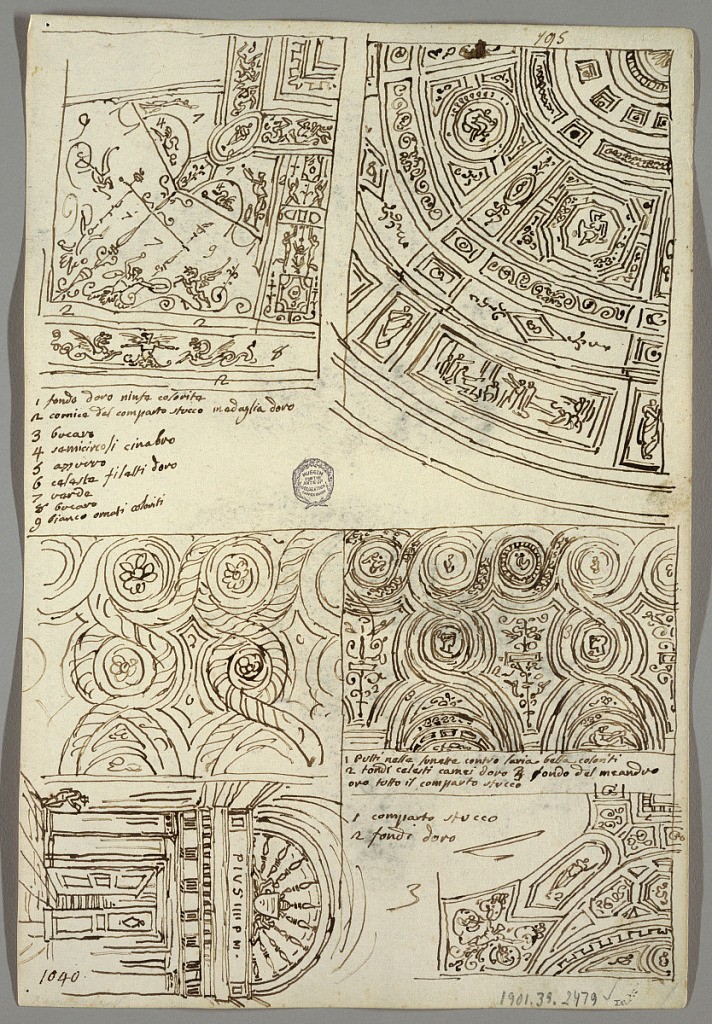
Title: Decorative Studies for Ceilings; Verso: Head in Profile with Antique Helmet
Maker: Felice Giani, Italian, 1758–1823
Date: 1814–18
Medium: Pen and ink, brush and watercolor washes over graphite on cream laid paper
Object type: Drawing
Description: Five studies of ceilings; door of chapel with Papal insignia of Pius IV; Verso: head with helmet, shown in profile.